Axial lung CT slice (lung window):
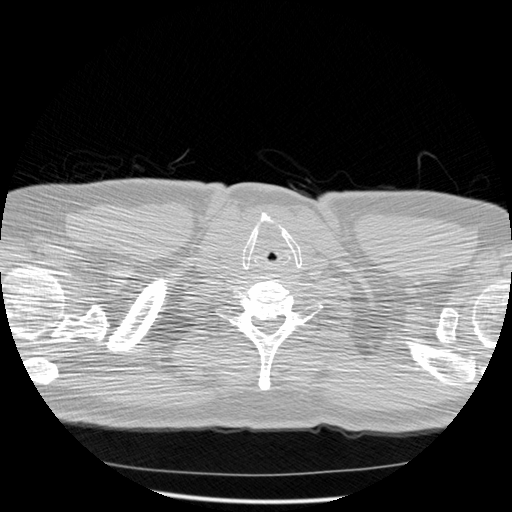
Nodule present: no